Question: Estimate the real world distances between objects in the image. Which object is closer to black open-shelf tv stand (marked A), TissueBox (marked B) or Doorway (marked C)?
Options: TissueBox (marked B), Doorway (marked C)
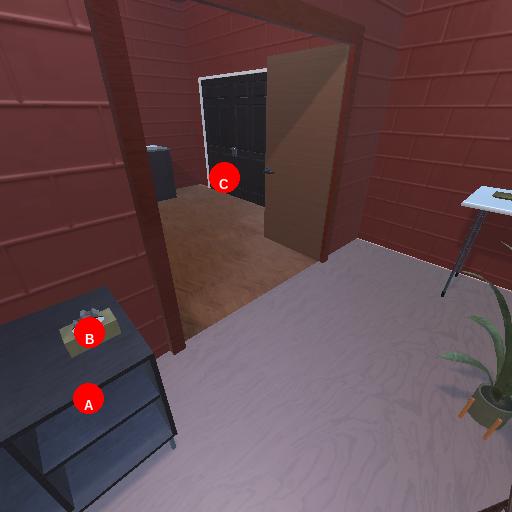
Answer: TissueBox (marked B)